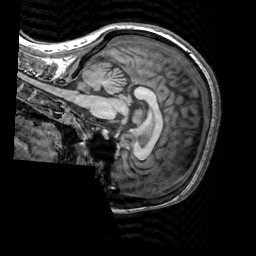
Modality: T1w
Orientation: sagittal
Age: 44
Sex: female
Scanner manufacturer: siemens
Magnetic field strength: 3 T
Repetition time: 2.3 s
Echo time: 0.00303 s